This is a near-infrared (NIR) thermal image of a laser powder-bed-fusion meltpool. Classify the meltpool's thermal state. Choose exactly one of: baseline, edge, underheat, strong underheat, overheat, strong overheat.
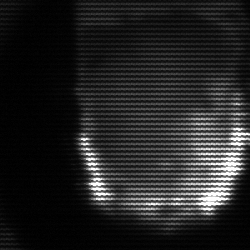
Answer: baseline